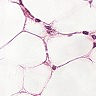
Metastatic tissue present: yes